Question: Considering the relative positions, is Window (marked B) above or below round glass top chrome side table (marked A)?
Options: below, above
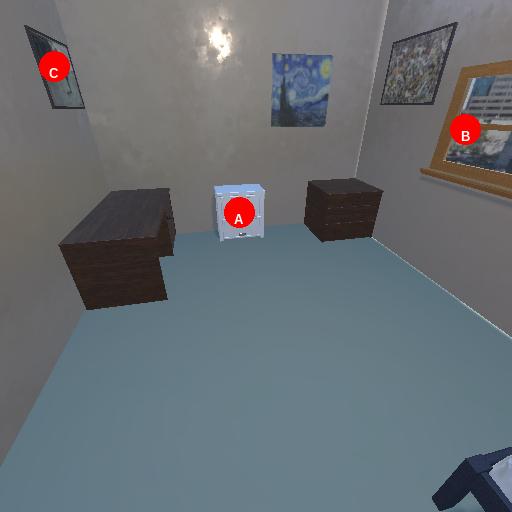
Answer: below